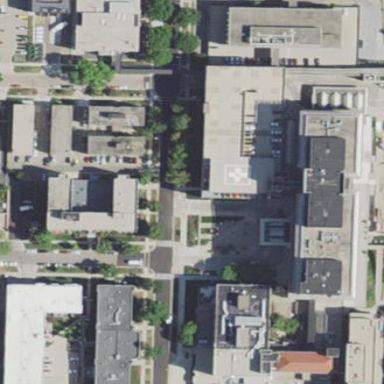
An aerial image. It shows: Hospital providing healthcare services.